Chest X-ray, AP view. Patient: 37 years old, sex M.
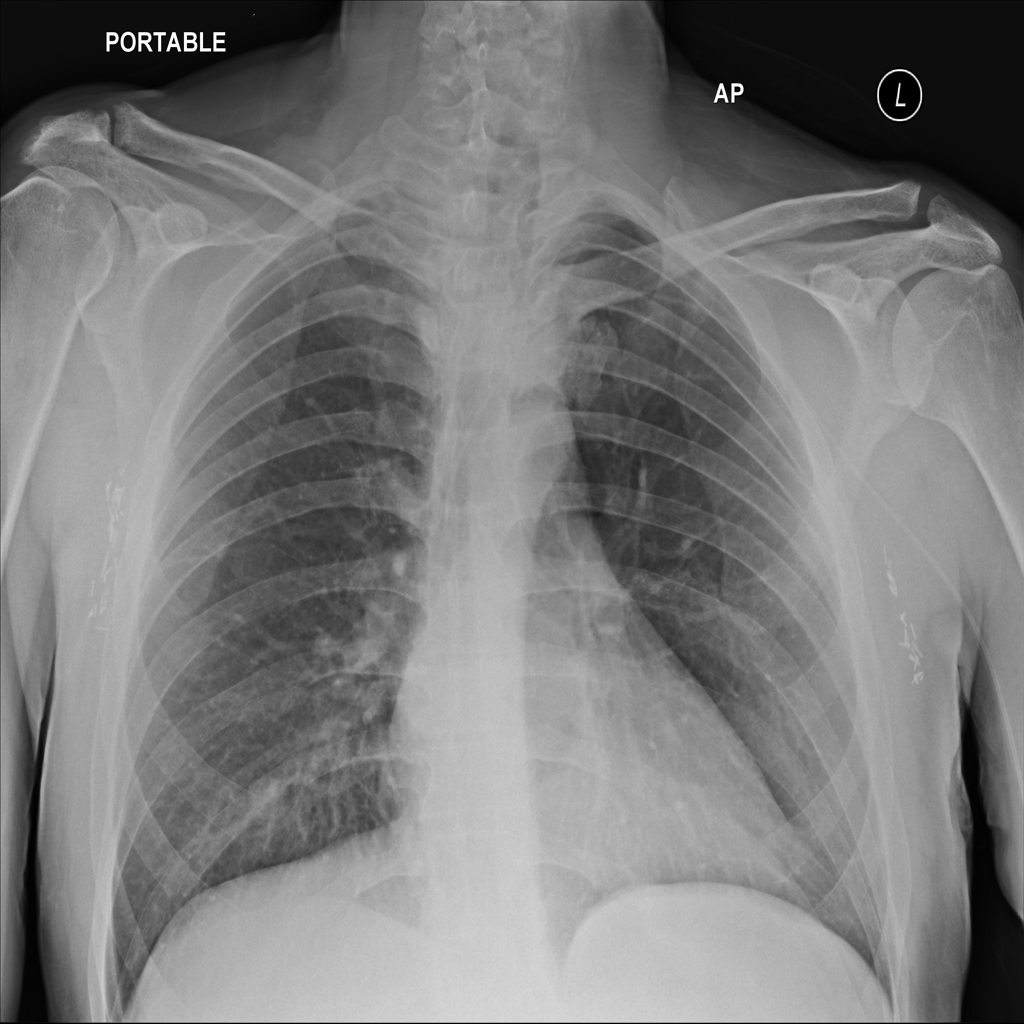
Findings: No Finding